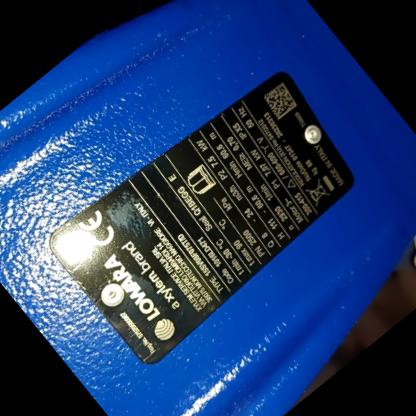
Klasa: tabliczka-znamionowa